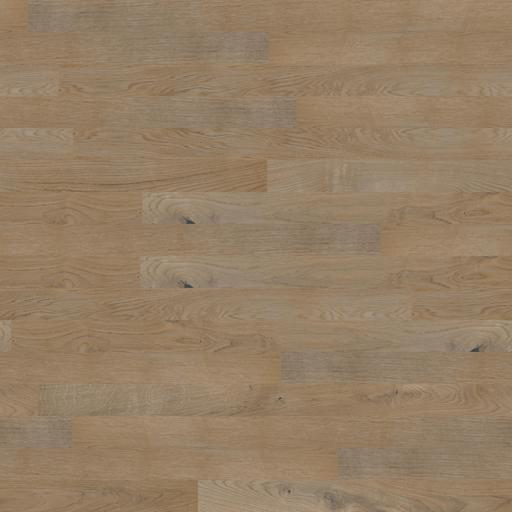
Tags: light rough used wood wooden